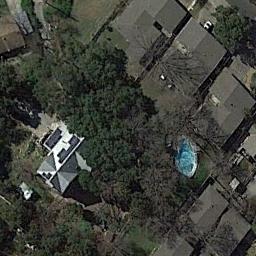
Label: residential